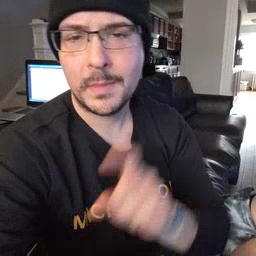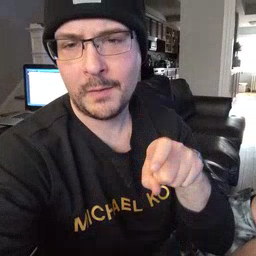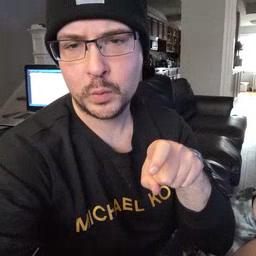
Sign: haveto